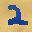
Label: 2